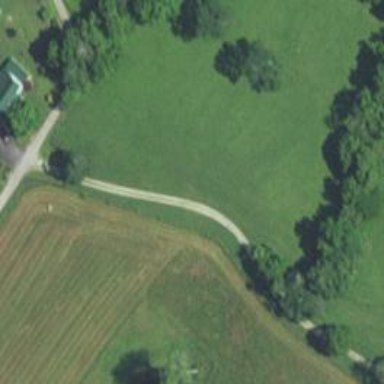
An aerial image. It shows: Track road.